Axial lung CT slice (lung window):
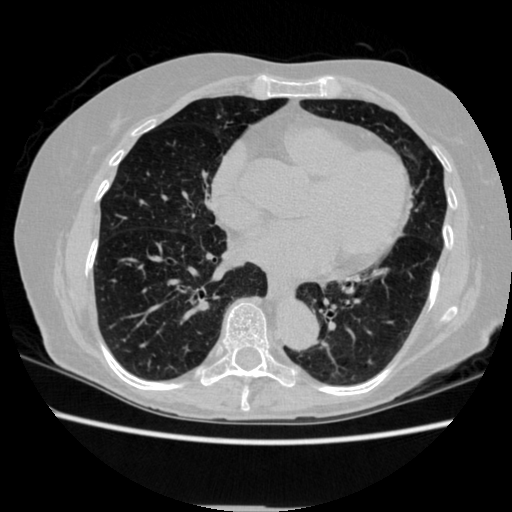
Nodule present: no